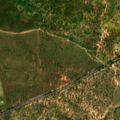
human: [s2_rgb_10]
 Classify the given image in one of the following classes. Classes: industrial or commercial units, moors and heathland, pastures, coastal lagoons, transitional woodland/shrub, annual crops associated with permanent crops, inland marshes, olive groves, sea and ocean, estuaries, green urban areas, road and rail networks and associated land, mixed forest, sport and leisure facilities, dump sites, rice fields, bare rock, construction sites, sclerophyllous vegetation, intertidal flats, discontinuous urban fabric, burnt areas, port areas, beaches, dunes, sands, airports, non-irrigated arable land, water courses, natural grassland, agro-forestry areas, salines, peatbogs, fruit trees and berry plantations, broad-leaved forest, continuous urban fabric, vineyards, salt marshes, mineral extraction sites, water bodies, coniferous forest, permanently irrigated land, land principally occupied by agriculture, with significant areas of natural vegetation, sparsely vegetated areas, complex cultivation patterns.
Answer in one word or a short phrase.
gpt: pastures, agro-forestry areas